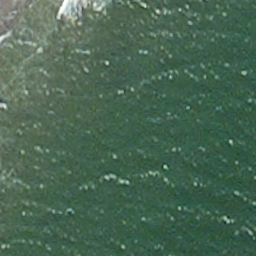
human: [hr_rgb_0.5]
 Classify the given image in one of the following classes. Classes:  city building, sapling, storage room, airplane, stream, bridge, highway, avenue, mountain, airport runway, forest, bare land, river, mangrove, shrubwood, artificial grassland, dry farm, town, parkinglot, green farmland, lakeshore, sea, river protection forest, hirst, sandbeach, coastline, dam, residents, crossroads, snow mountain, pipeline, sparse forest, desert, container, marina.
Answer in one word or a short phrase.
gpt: sea